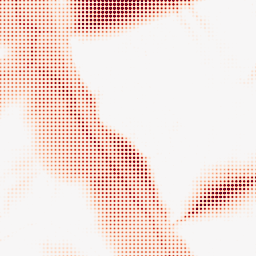
Category: morphological
Decomposition family: tophat
Decomposition parameters: size: 50
mode: black
Upsampling method: sinc_hamming
Upsampling parameters: scale: 8
kernel_size: 4
Upsampling scale: 8